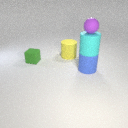
large blue rubber cylinder below large cyan rubber cylinder